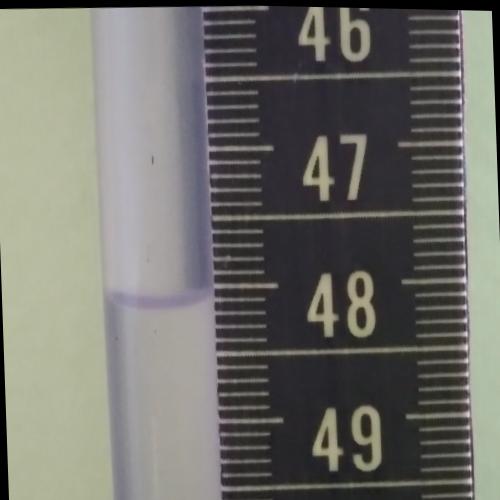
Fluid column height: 48.1 cm